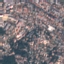
Land use / land cover: Residential